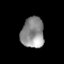
Tissue: prostate
Cell type: T cells
Senescence score: 0.3418
Nuclear area (px): 692
Mean DAPI intensity: 141.653